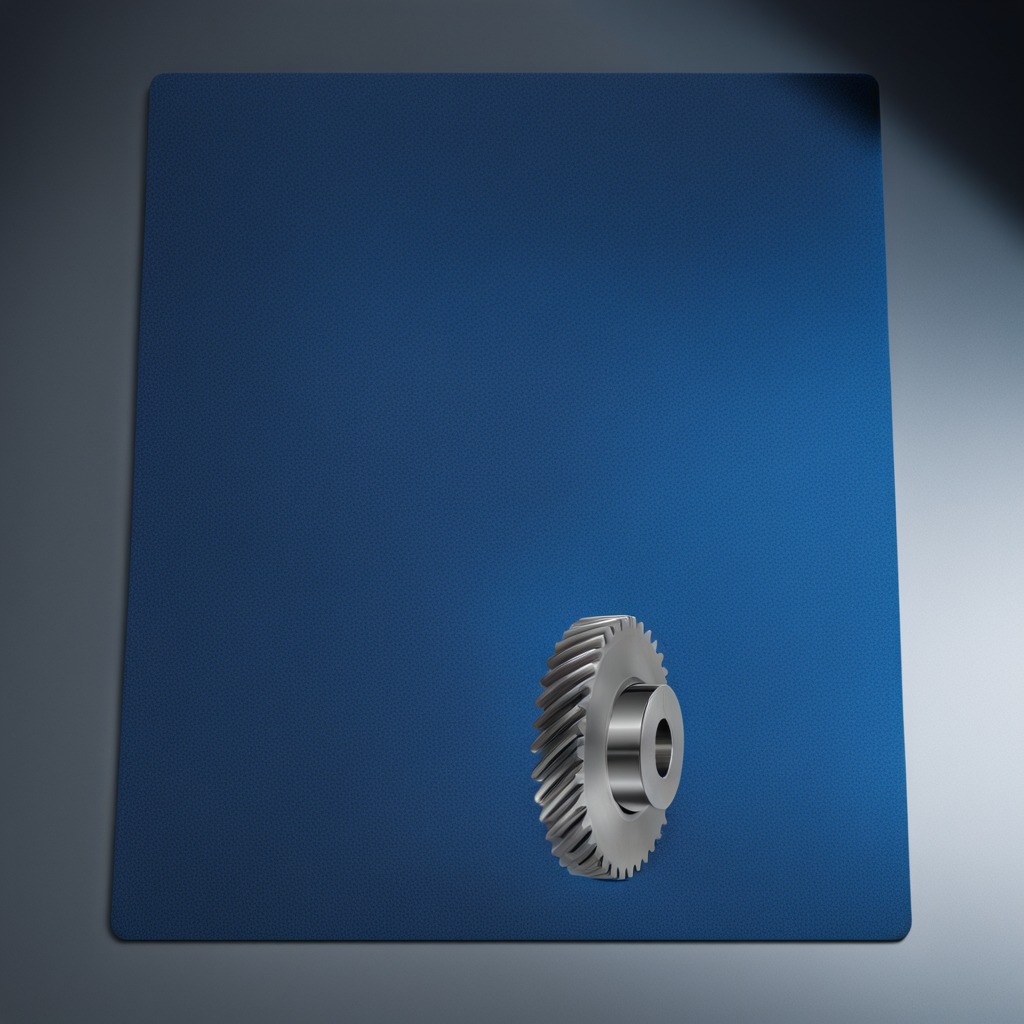
A steel gear with teeth is lying on the granite tabletop.